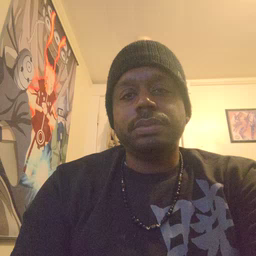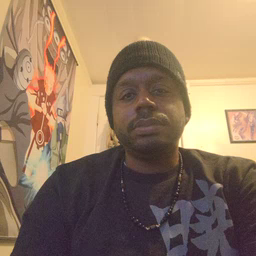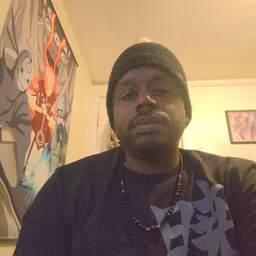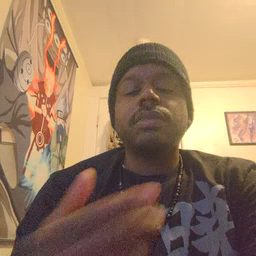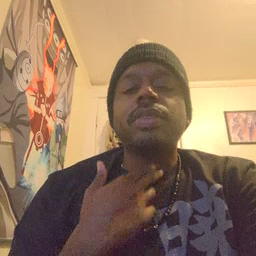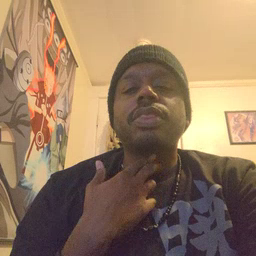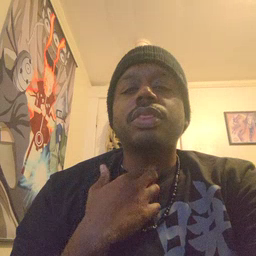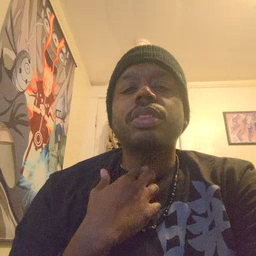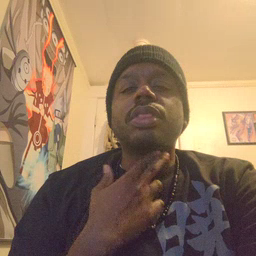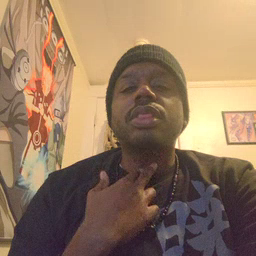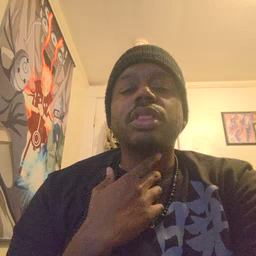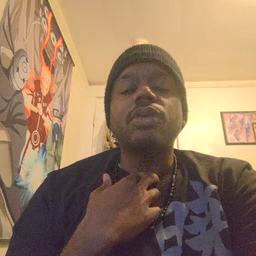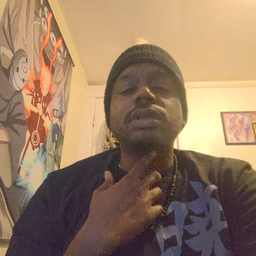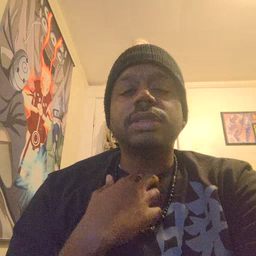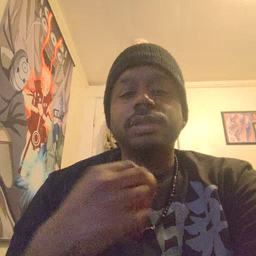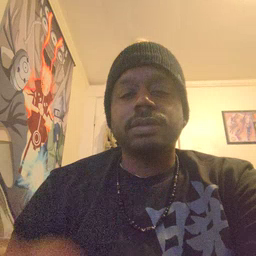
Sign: thirsty